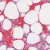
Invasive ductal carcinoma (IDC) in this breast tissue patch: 0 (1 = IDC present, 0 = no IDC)